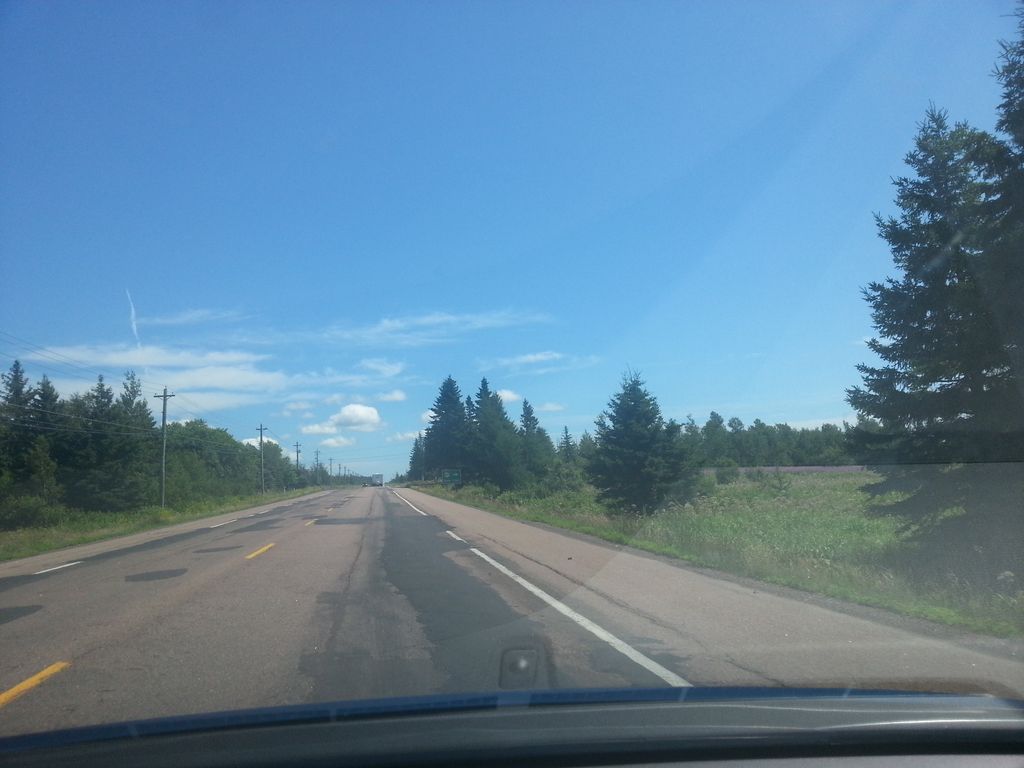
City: charlottetown